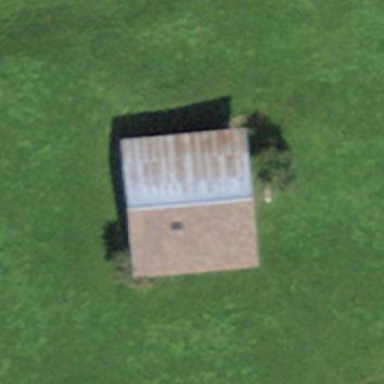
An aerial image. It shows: Farm building.